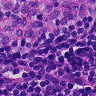
Metastatic tissue present: no